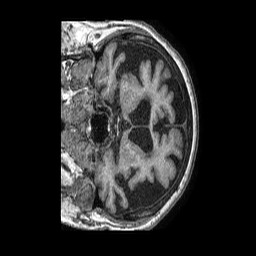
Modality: T1w
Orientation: coronal
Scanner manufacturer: philips
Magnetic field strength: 1.5 T
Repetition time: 0.007549 s
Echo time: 0.003426 s